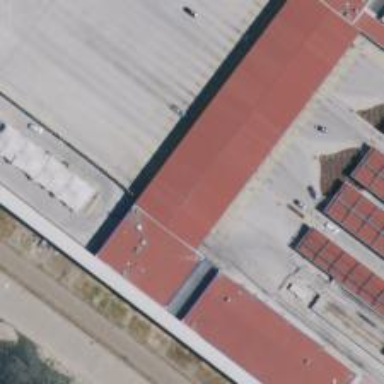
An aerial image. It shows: Border control barrier.